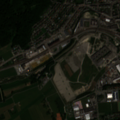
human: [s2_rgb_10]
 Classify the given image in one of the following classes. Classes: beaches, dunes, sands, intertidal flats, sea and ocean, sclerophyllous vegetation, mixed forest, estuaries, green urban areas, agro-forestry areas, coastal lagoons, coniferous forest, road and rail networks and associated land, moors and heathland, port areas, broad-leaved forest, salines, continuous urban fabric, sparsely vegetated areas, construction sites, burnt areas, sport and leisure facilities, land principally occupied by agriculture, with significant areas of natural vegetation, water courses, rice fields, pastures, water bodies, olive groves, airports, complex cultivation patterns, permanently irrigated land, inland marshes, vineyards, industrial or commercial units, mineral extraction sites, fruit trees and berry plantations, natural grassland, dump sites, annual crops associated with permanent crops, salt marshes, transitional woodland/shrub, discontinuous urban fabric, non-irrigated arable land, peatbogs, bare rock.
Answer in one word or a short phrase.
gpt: continuous urban fabric, discontinuous urban fabric, construction sites, non-irrigated arable land, broad-leaved forest